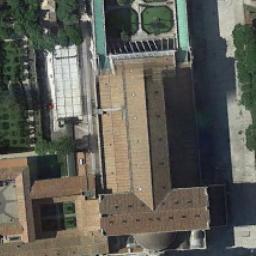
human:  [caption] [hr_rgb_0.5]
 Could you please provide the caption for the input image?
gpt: The church with a T-shaped sloping roof has a green yard .

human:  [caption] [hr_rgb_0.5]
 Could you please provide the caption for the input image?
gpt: A cathedral with an orange roof, Surrounded by trees .

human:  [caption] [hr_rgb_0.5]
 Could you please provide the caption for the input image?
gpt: There is a red church on the open place next to some trees and grass .

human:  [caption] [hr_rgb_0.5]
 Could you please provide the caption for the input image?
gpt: This is a church of tan brick .

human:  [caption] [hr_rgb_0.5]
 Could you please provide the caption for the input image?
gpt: There are many buildings near the church .